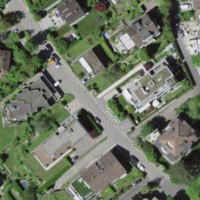
EUNIS habitat code: 55
Species observed at this site:
Erigeron karvinskianus